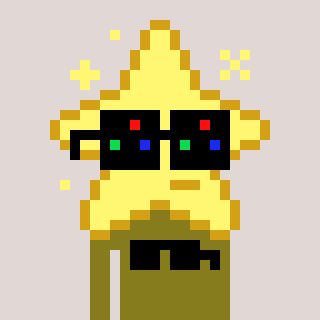
a pixel art character with square black sunglasses, a star-shaped head and a gunk-colored body on a warm background